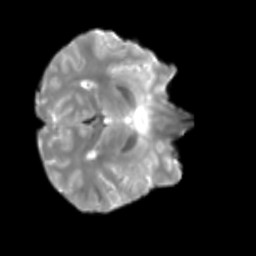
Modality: T2w
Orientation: axial
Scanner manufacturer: siemens
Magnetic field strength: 3 T
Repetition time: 4 s
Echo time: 0.0594 s